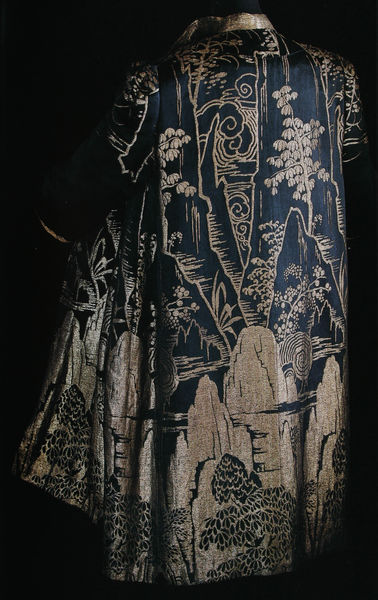
Titel: Mantel
Standort: Kyoto (Japan)
Institution: Kyoto Costume Institute
Schlagwörter: baum, berg, blau, blätter, dunkel, felsen, himmel, mann, schatten, umhang, wasser, weiß, wolken, bäume, grün, landschaft, blumen, braun, elegant, grau, hell, kleid, rücken, schwarz, zeichnung, wolke, beige, mode, muster, ornament, teppich, jacke, wand, arm, falten, kleidung, kragen, silber, ärmel, hügel, natur, schilf, strauch, wind, sträucher, bestickt, gewand, gold, mantel, reich, stickerei, stoff, saum, blatt, pflanzen, kontrast, schulter, schön, seide, wasserfall, ranken, japan, schilfgras, berge, fels, gebirge, gipfel, graphik, vegetation, berglandschaft, schlucht, dunkelblau, gobelin, wandteppich, floral, ornamente, faltenwurf, edel, japanisch, fein, weste, foto, fotografie, asien, geisha, asiatisch, chinesisch, china, rückansicht, bambus, teuer, filigran, seidenmalerei, kostbar, tradition, kimono, kleidungsstück, florales, traditionell, jspsn, landschaftsmotiv, handgefertigt